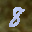
Label: 8